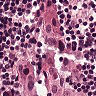
Metastatic tissue present: yes